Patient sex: M
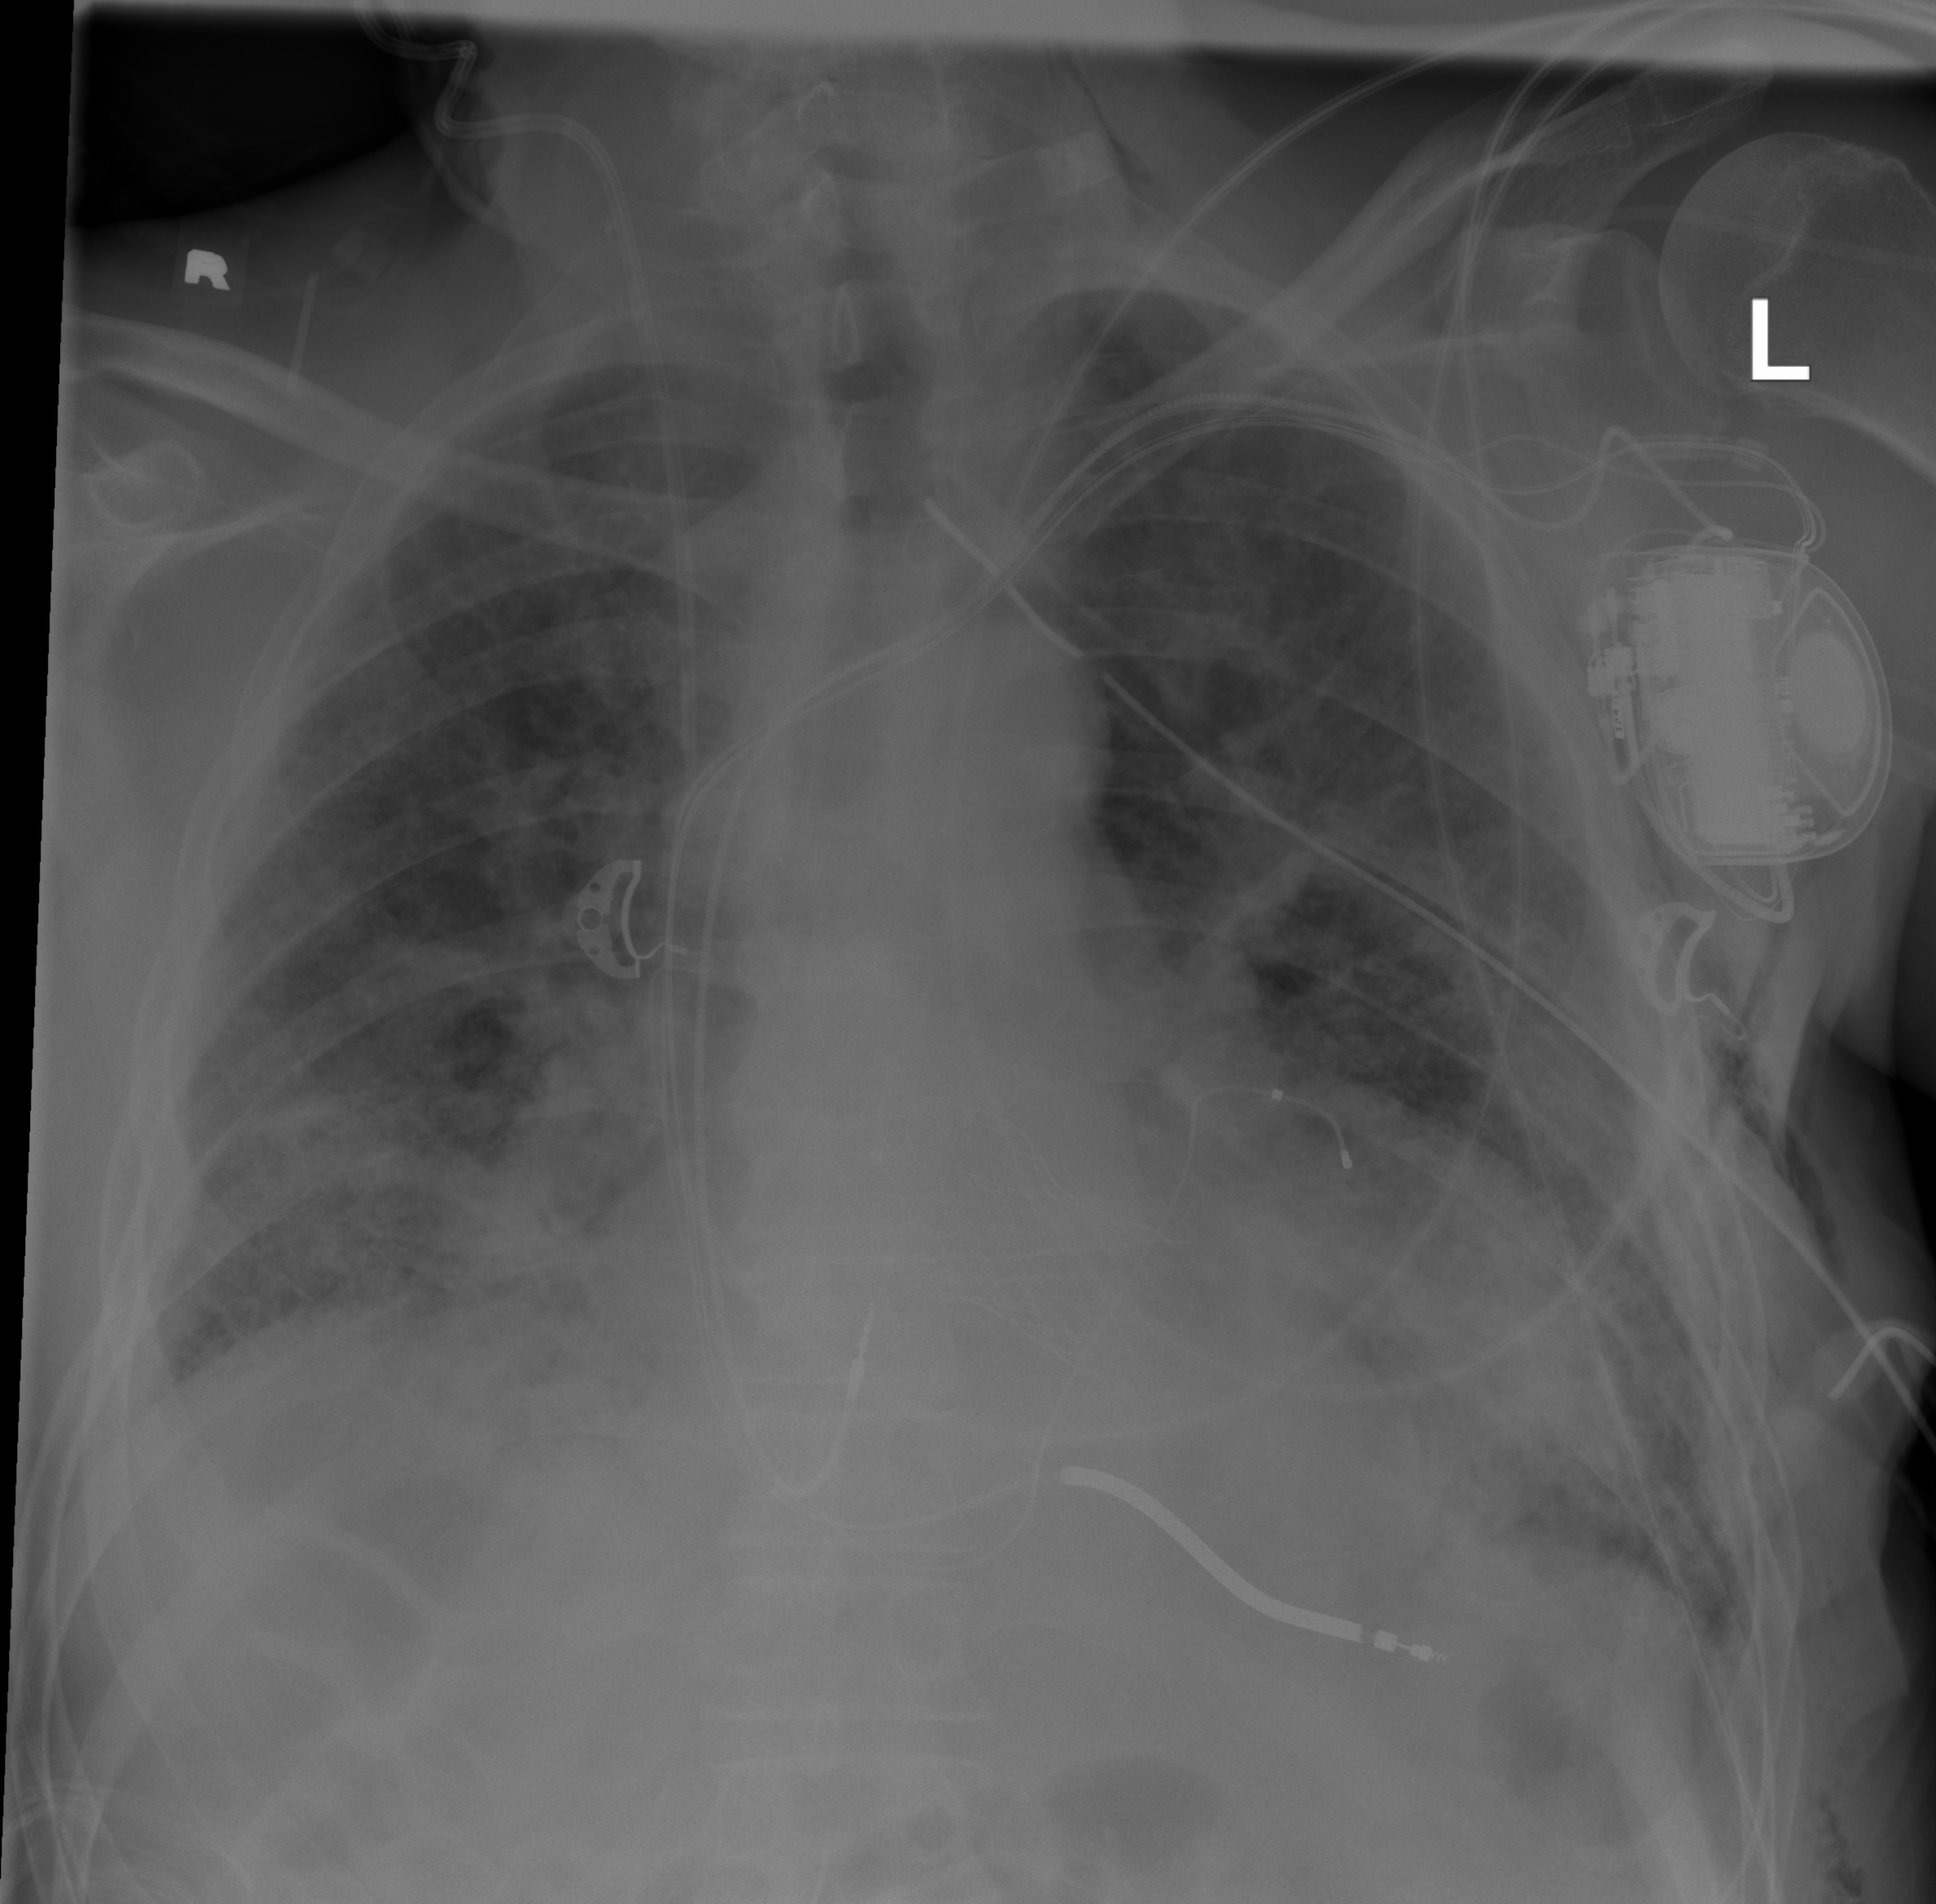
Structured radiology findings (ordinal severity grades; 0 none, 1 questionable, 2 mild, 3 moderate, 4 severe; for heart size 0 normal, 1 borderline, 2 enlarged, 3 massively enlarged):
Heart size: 1
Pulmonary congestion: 0
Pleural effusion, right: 2
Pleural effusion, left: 2
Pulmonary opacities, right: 2
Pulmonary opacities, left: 2
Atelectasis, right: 2
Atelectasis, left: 2